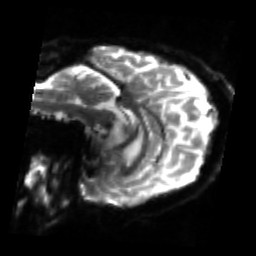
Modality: sbref
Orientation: sagittal
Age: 61
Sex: male
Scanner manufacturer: siemens
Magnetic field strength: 3 T
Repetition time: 4.71 s
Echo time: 0.0906 s